Question: Be warned I am a newbie so this may be a simple question to you. Anyway I have 6 hyperlinks that I'd like to position into two vertical columns of three. You don't have to write the entire code out just point me in the right direction for the most effective route to completing this , thanks! Picture provided
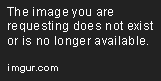
Answer: You can have 2 unordered list inside a container, and use 'float' to place it side by side, alternatively you can also use 'display: inline-block;' but better stick with floats, like this
<URL>
HTML
'''
<div class="wrap">
<ul>
<li><a href="#">one</a></li>
<li><a href="#">two</a></li>
<li><a href="#">three</a></li>
</ul>
<ul>
<li><a href="#">one</a></li>
<li><a href="#">two</a></li>
<li><a href="#">three</a></li>
</ul>
</div>
'''
CSS
'''
.wrap {
overflow: hidden;
}
.wrap ul {
float: left;
margin-right: 50px;
}
'''